Question: Sorry, it's a bit wordy, but I wanted to make sure I was clear! ;-)
I have an iOS app that uses FFMPEG for streaming RTSP. I've multi-threaded FFMPEG using NSOperationQueue such that most its work, other than painting the image to the screen, of course, happens in background threads.
Works great! ...except for the fact that threads the NSOperationQueue creates never die!
I init the Queue in the class' init method with:
'''
self->opQ = [[NSOperationQueue alloc] init];
[self->opQ setMaxConcurrentOperationCount:1];
'''
I add methods to the Queue using blocks:
'''
[self->opQ addOperationWithBlock:^{
[self haveConnectedSuccessfullyOperation];
}];
'''
Or
'''
[self->opQ addOperationWithBlock:^{
if (SOME_CONDITION) {
[self performSelectorOnMainThread:@selector(DO_SOME_CRAP) withObject:nil waitUntilDone:NO];
}
}];
'''
Later, when I need to tear down the RTSP stream, in addition to telling FFMPEG to shut down, I call:
'''
[self->opQ cancelAllOperations];
'''
Which does indeed stop the threads from doing any work , but never actually destroys them. Below, you'll see a screen shot of threads that are doing nothing at all. This is what my threads look like after starting/stoping FFMPEG several times.

I seem to remember reading in Apple's documentation that NSOperations and the threads they are run on are destroyed once they are done executing, unless otherwise referenced. This doesn't appear to be the case.
Do I just need to destroy the NSOperationQueue, then re-init it when I need to start up FFMPEG again (I just realized I haven't tried this)? Anyone know how I need to kill these extra threads?
THANKS!
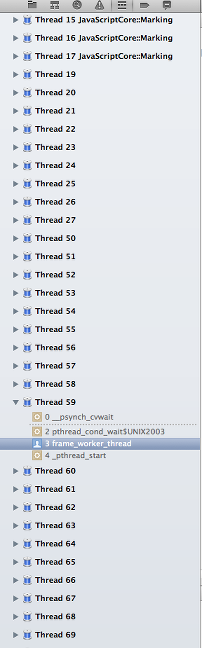
Answer: I solved it by creating 'NSBlockOperation's so that I could monitor the 'isCancelled' state, while also making the new 'NSBlockOperation's' content more intelligent, such that I simplified the routine that would add the operations to the queue.
... Plus, I made an NSOperationQueue n00b mistake: I was adding operations to the queue on a looping basis, which fired up to 30 times per second (matching the video's frame rate). Now, however, the operation is added to the queue only once and the looping behavior is contained the operation instead of having the loop add the operation to the queue.
Previously, I had something like this (pseudo code, since I don't have the project with me):
'''
NSTimer *frameRateTimeout = [NSTimer scheduledTimerWithTimeInterval:1/DESIRED_FRAMES_PER_SECOND target:self selector:@selector(ADD_OPERATION_TO_QUEUE_METHOD:) userInfo:nil repeats:YES];
-(void)ADD_OPERATION_TO_QUEUE_METHOD:(NSTimer *)timer {
[opQ addOperation:displayFrame];
}
'''
Which worked well, as the OS would correctly manage the queue, but it was not very efficient, and kept those threads alive forever.
Now, it's more like:
'''
-(id)init {
self = [super init];
if (self) {
// alloc/init operation queue
...
// alloc/init 'displayFrame'
displayFrame = [NSBlockOperation blockOperationWithBlock:^{
while (SOME_CONDITION && ![displayFrame isCancelled]) {
if (playVideo) {
// DO STUFF
[NSThread sleepForTimeInterval:FRAME_RATE];
}
else { // teardown stream
// DO STUFF
break;
}
}
}];
}
return self;
}
- (void)Some_method_called_after_getting_video_ready_to_play {
[opQ addOperation:displayFrame];
}
'''
Thanks, Jacob Relkin, for responding to my post.
If anyone needs further clarification, let me know, and I'll post better code once I have the project in my hands again.